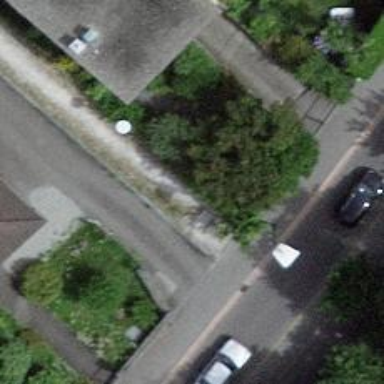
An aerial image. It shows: Bollard.